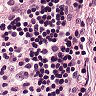
Metastatic tissue present: no